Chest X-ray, PA view. Patient: 56 years old, sex F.
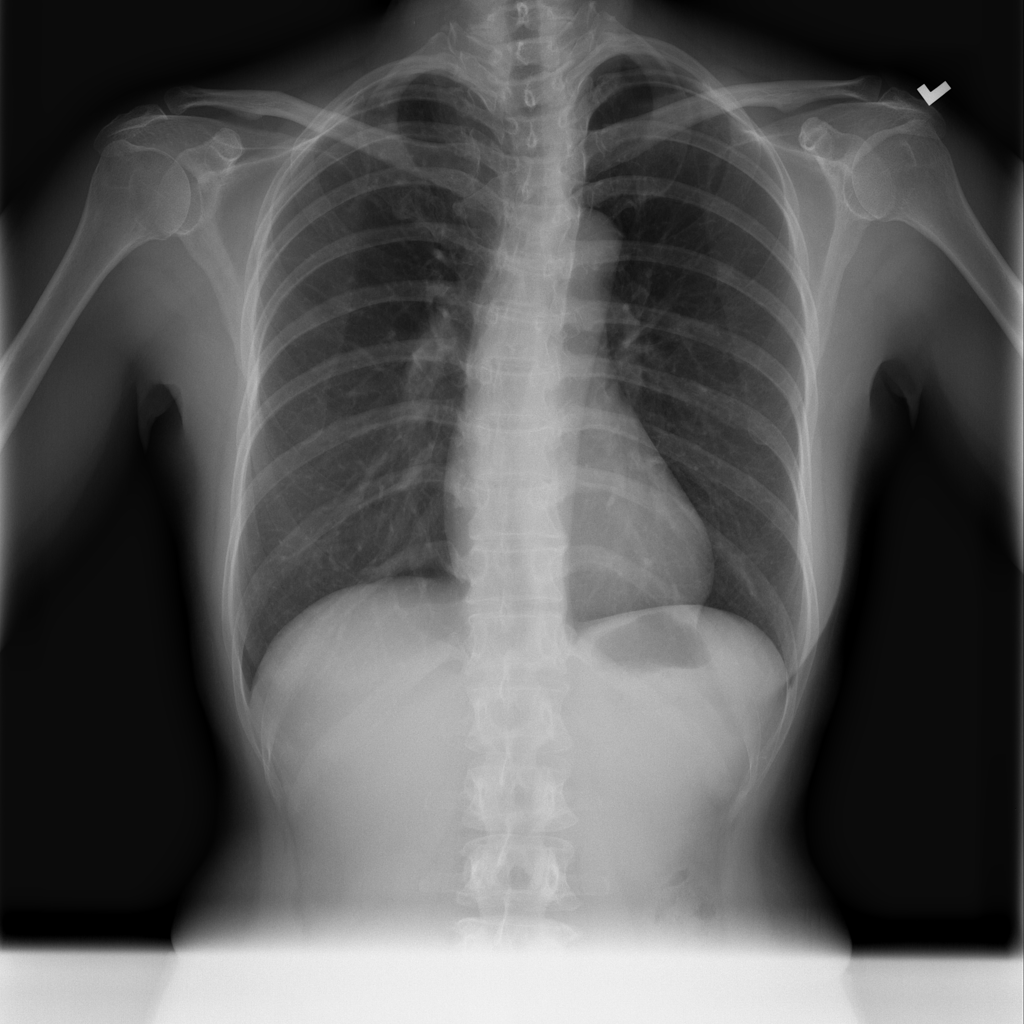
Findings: No Finding